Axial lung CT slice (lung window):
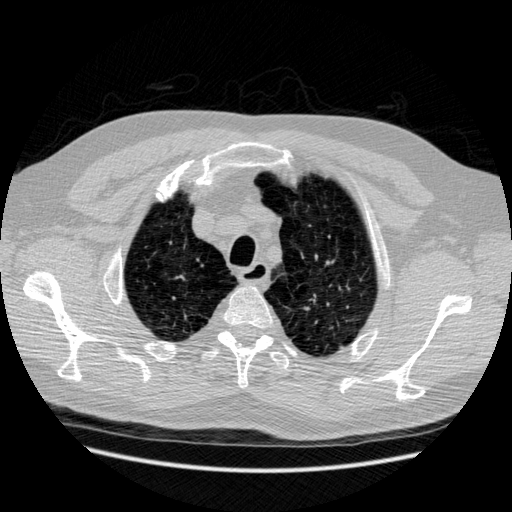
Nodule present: no